Field crop: maize
Growth stage: 2
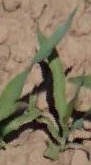
Species: maize